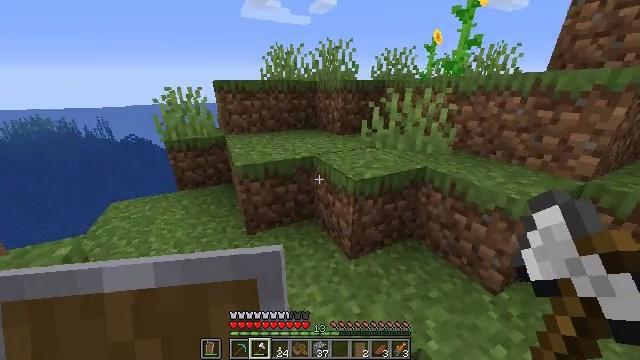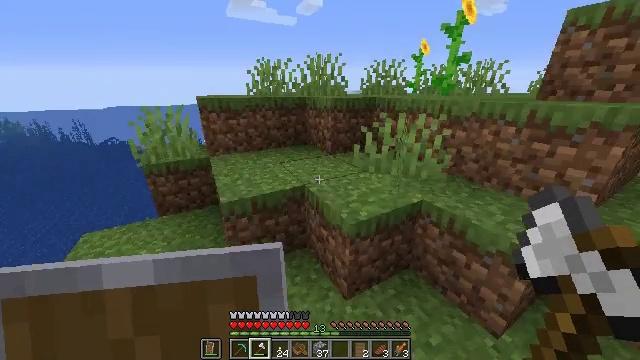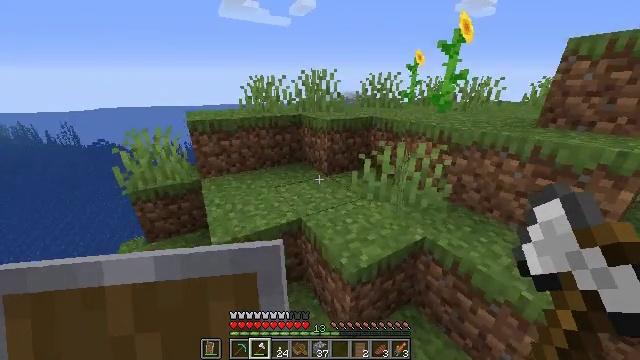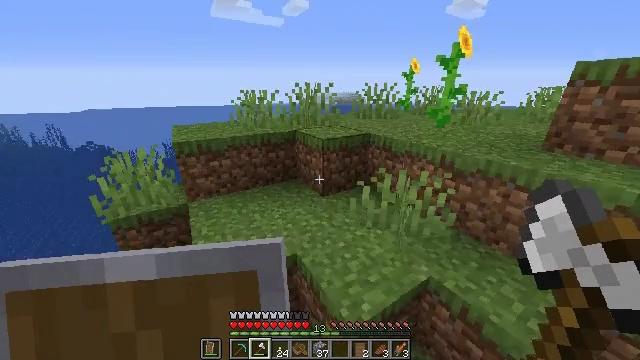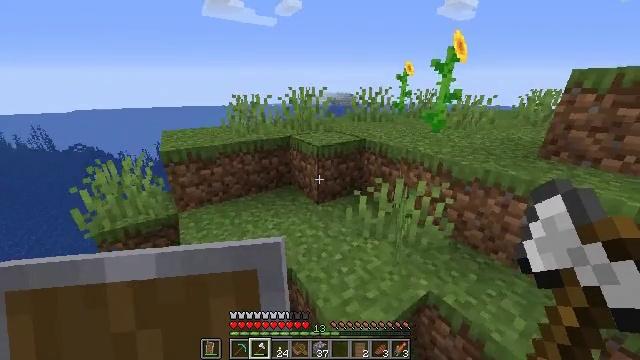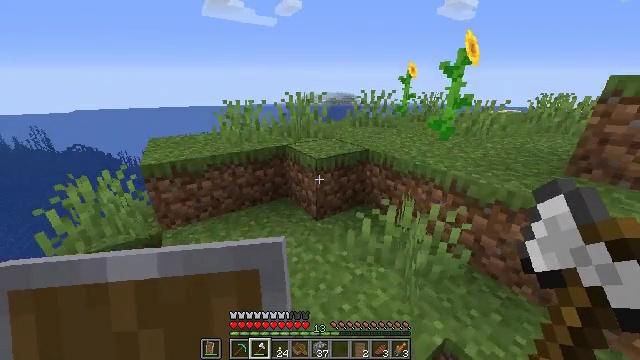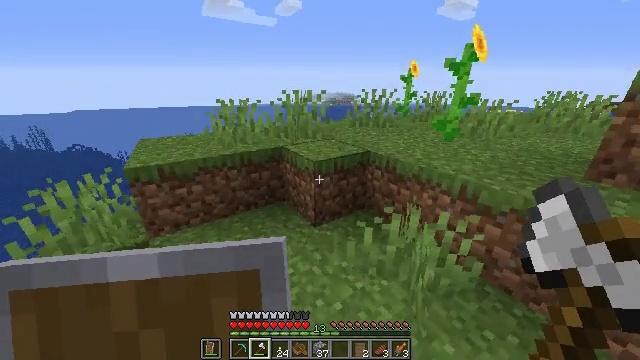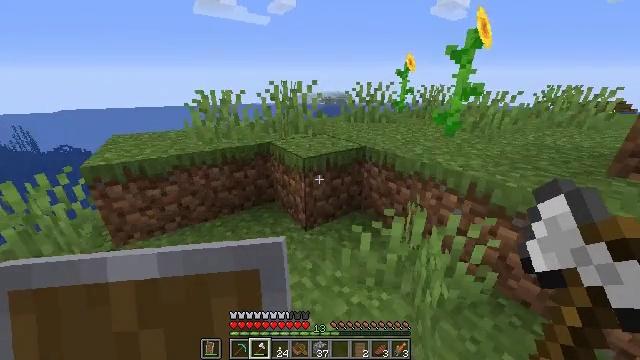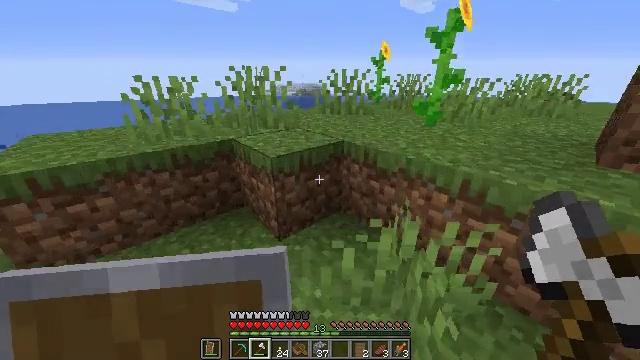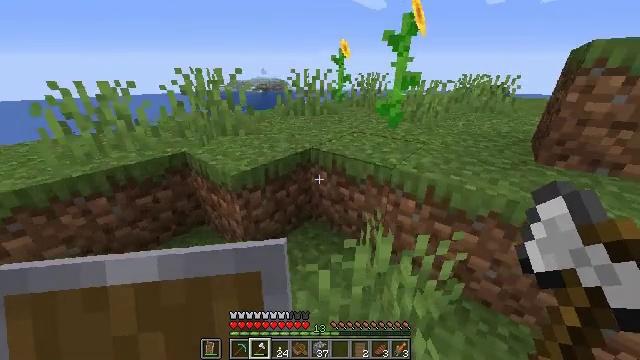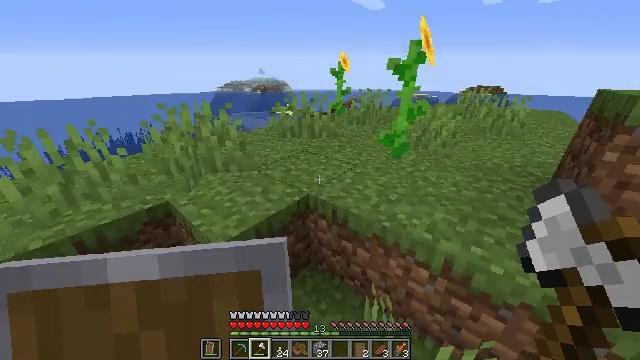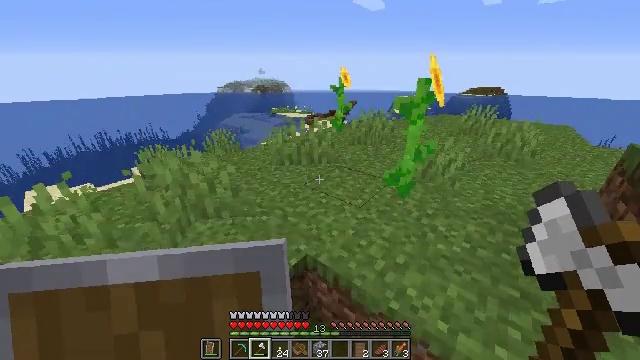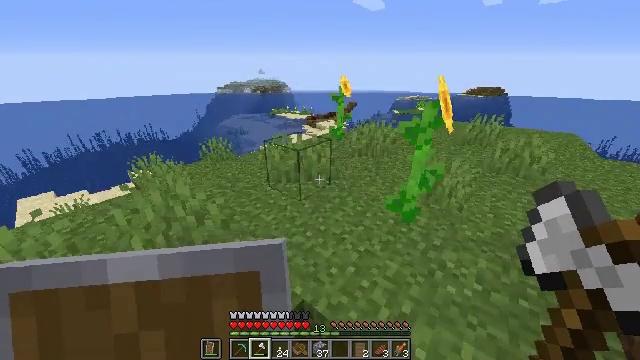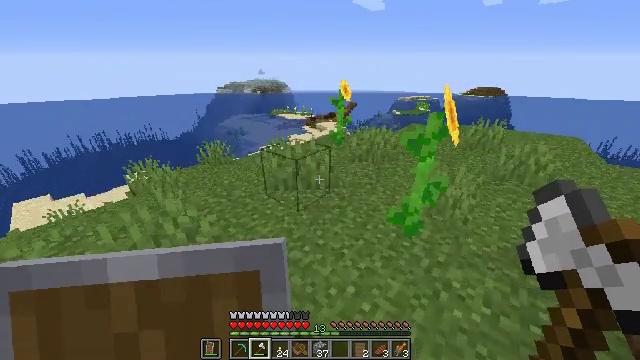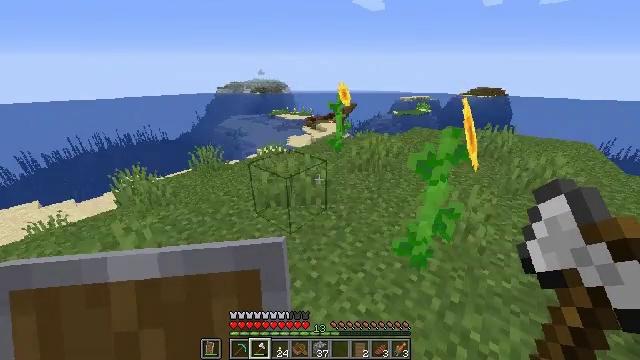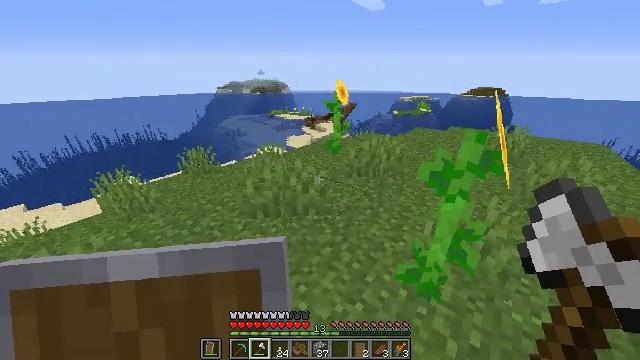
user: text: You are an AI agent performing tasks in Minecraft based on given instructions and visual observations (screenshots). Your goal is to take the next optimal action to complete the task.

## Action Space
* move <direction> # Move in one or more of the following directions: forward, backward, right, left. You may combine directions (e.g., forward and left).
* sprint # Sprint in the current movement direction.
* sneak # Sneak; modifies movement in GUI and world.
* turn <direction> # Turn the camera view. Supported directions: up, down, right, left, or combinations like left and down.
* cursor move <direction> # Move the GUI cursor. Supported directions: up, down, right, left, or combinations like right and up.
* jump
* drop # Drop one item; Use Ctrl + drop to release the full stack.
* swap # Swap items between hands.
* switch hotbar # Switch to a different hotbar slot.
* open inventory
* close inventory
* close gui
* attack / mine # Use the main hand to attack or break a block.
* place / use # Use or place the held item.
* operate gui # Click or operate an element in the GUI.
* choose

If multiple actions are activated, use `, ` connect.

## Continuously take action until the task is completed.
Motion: motion action
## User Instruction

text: Use the crafting table to make a diamond shovel.
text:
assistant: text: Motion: move forward, sprint, turn right, jump
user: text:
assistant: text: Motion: move forward and move right, sprint, turn right, jump
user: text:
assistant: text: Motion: move forward and move right, sprint, turn right, jump
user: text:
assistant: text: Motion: move forward and move right, sprint, turn right, jump
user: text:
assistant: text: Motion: move forward and move right, sprint, jump
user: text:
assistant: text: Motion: move forward and move right, sprint
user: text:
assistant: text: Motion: move forward and move right, sprint, turn right
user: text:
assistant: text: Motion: move forward, sprint, turn right and down, jump
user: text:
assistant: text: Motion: move forward, sprint, turn right and down, jump
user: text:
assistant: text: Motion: move forward, sprint, jump
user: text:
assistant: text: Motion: move forward and move right, sprint, jump
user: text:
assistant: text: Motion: move forward and move right, sprint, jump
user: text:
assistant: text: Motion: move forward and move right, sprint, jump
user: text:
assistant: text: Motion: move forward and move right, sprint
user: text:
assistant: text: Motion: move forward and move right, sprint
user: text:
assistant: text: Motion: move forward and move right, sprint
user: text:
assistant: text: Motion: move forward and move right, sprint
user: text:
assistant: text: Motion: move forward, sprint
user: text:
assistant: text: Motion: move forward, sprint, jump
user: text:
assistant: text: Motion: move forward, sprint, jump
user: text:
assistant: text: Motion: move forward, sprint, jump
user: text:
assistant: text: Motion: move forward, sprint, jump
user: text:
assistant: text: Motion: move forward, sprint, jump
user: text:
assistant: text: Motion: move forward, sprint
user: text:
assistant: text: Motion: move forward, sprint
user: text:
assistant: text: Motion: move forward, sprint
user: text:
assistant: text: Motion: move forward, sprint
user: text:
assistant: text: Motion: move forward, sprint
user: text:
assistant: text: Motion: move forward, sprint
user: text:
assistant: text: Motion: move forward, sprint